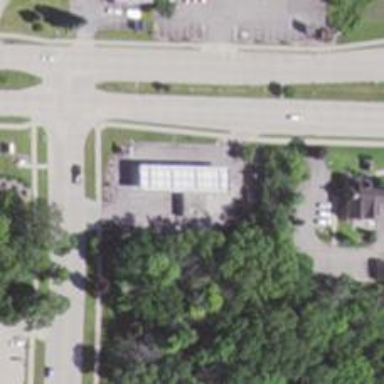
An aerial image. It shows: Convenience shop.